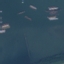
Land use / land cover: SeaLake